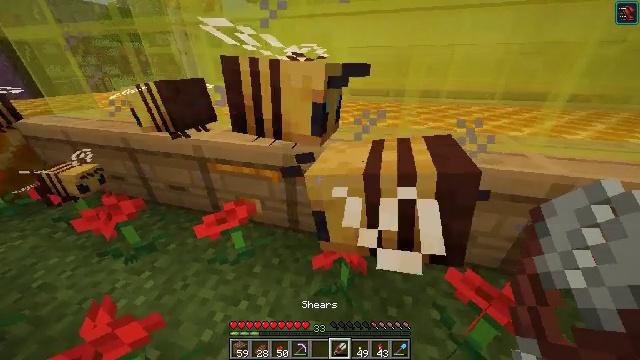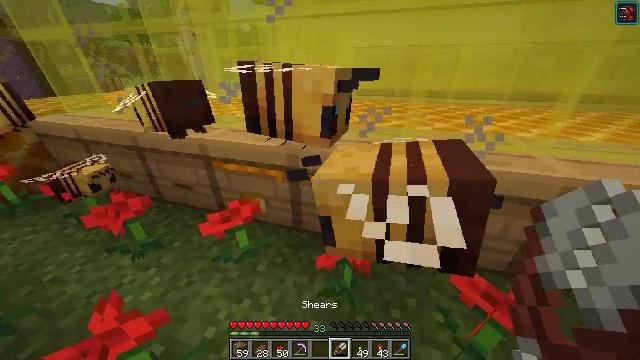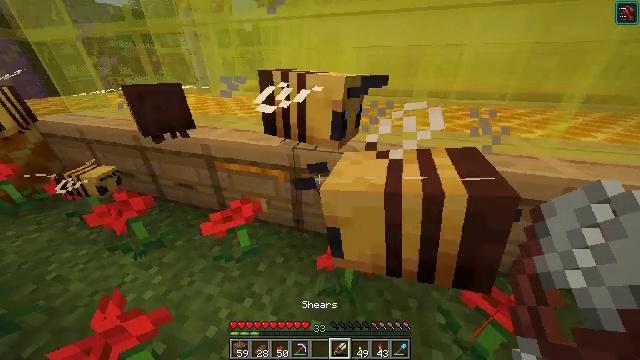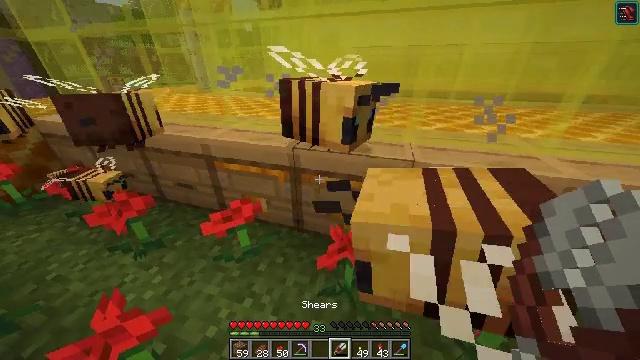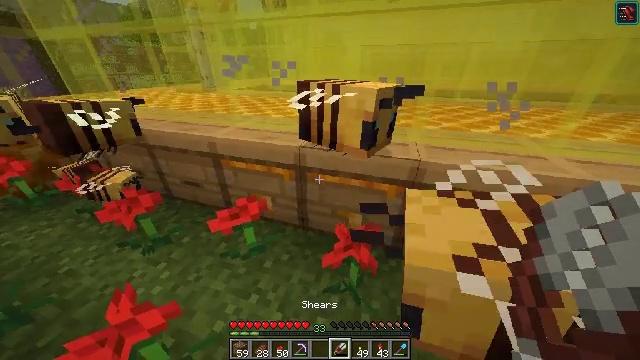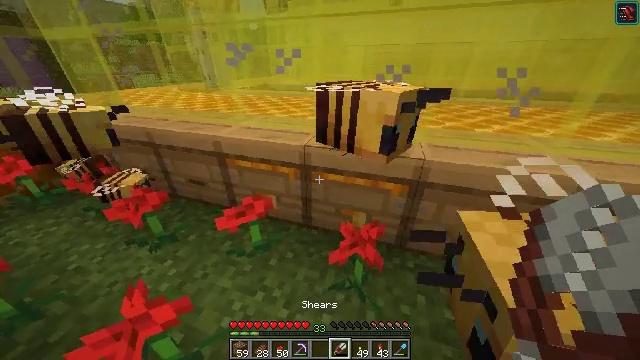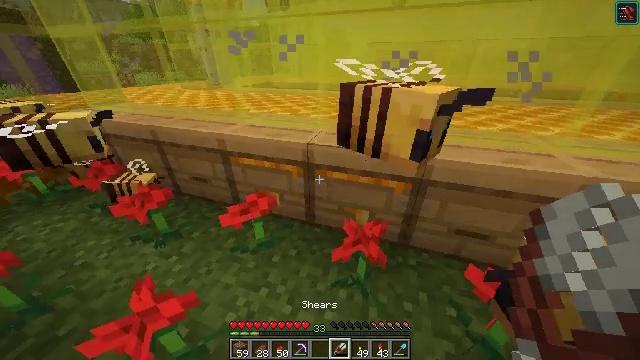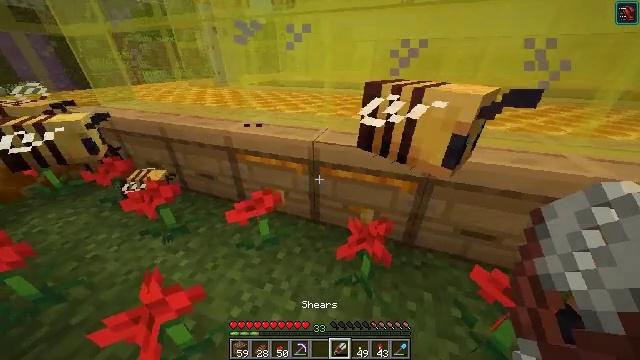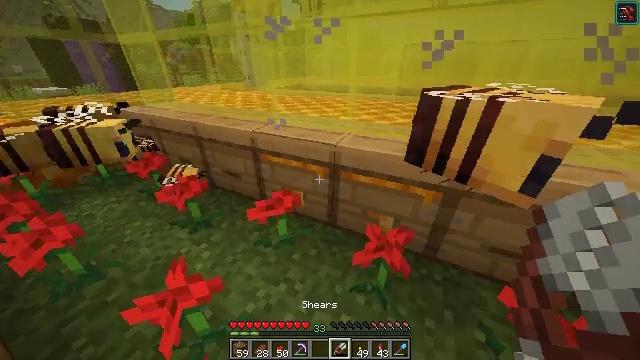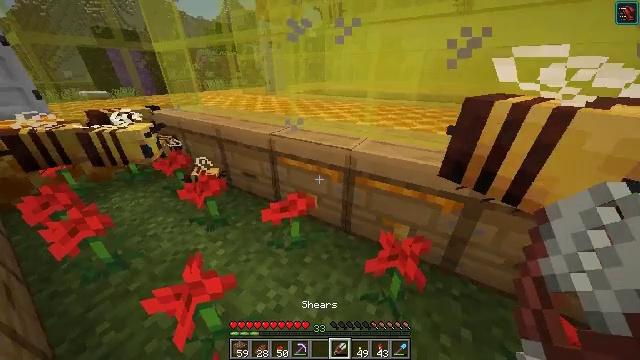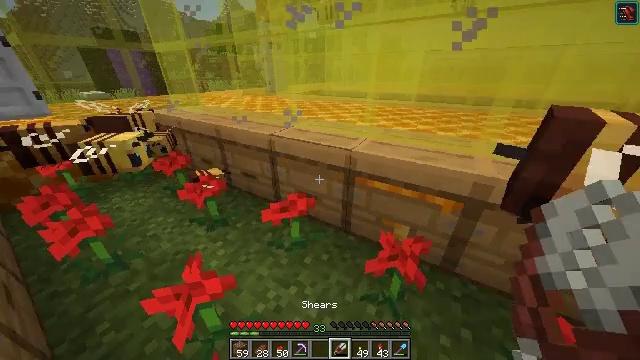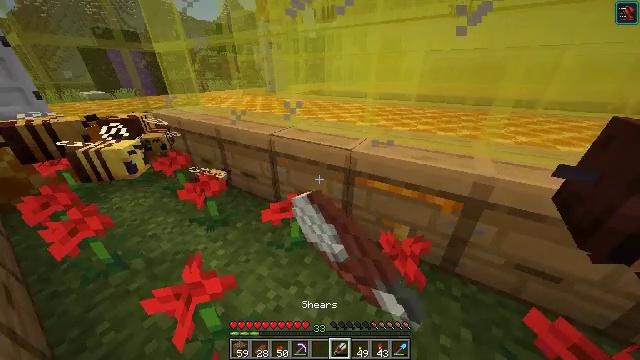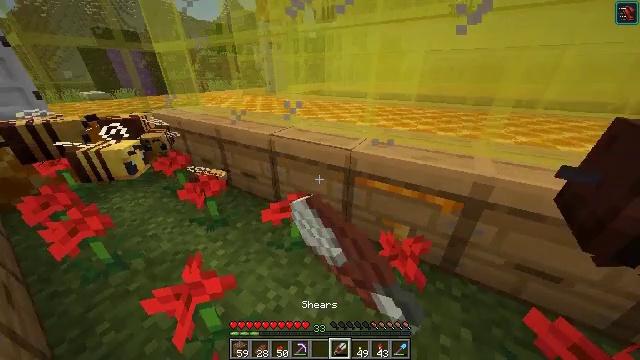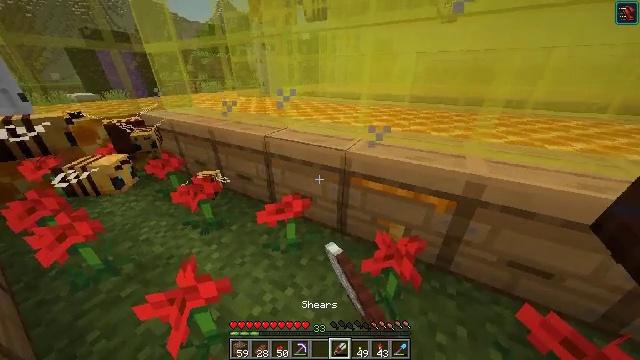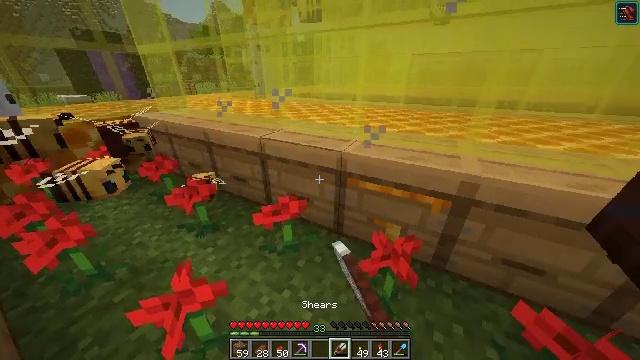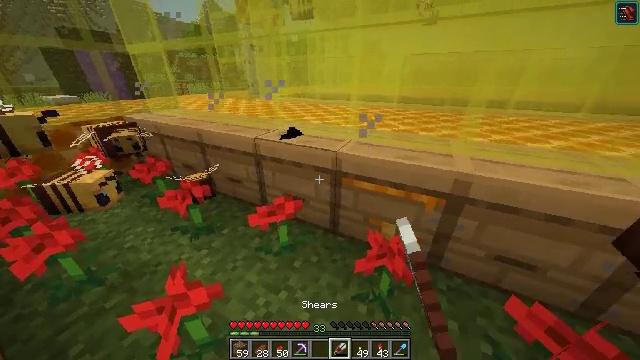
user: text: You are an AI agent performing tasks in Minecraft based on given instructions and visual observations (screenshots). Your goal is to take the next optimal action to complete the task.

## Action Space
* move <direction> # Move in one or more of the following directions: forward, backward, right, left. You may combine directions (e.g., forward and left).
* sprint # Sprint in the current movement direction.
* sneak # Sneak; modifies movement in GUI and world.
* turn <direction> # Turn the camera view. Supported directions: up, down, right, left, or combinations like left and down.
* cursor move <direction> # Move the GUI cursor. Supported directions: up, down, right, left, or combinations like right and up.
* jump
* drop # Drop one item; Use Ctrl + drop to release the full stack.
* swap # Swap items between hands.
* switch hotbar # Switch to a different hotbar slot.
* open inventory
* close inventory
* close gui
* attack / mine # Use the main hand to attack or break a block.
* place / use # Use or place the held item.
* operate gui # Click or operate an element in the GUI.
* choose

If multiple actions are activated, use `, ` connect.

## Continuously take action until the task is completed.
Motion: motion action
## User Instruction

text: Open the crafting table to make a honeycomb block with honeycombs.
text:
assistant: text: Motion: turn left
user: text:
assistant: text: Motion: no_op
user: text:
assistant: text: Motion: no_op
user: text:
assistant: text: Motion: no_op
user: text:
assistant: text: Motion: no_op
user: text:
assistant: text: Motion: no_op
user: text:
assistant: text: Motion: turn left
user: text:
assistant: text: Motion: turn left and up
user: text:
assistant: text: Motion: turn left and up
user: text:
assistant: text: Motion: use / place
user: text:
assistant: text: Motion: use / place
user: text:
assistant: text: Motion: use / place
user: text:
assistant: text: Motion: turn right
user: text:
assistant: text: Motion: turn right
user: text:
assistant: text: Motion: turn right
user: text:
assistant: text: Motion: turn right
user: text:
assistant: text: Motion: turn right
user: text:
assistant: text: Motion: no_op
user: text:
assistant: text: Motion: turn right
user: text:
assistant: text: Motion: turn right, use / place
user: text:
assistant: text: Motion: move forward, use / place
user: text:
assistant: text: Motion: move forward, turn left and down, use / place
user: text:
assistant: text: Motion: move forward, turn left and down
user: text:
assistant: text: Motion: move forward and move left, turn right and down
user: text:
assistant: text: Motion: move forward and move left, turn right and down
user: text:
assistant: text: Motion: turn right and down
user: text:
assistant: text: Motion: turn right and down
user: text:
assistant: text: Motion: turn right and down
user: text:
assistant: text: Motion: turn right and down
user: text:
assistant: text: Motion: turn right